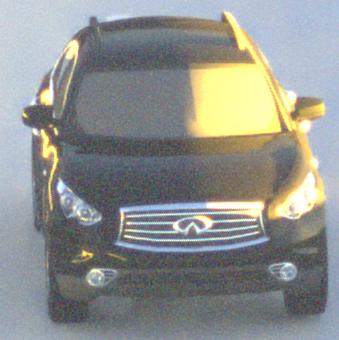
Make: Infiniti
Model: FX 37
Detailed model: FX (S51)
Model produced from: 2012/07
Model produced until: 2013/10
Doors: 5
Color: black
Road condition: dry road
Daytime: sunrise or sunset
Contrast: high contrast